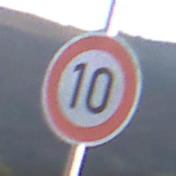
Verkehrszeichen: Geschwindigkeit10
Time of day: SunriseSunset
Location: Outdoor (Nature)
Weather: Clear
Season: NotSpecified
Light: Natural